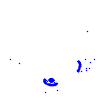
Particle: electron